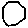
Label: hexagon